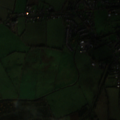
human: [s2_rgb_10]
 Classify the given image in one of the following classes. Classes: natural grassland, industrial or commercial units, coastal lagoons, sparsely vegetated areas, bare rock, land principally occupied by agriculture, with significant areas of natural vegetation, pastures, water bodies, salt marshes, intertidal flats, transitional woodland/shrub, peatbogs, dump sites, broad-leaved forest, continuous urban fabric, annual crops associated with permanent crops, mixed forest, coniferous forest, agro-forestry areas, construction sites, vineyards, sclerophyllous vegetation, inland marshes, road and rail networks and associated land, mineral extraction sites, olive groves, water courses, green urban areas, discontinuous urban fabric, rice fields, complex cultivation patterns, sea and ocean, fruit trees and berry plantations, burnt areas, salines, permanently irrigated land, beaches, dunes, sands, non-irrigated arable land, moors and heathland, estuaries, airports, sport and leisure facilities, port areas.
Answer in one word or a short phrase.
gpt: discontinuous urban fabric, pastures, complex cultivation patterns, mixed forest, transitional woodland/shrub